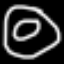
Label: donut